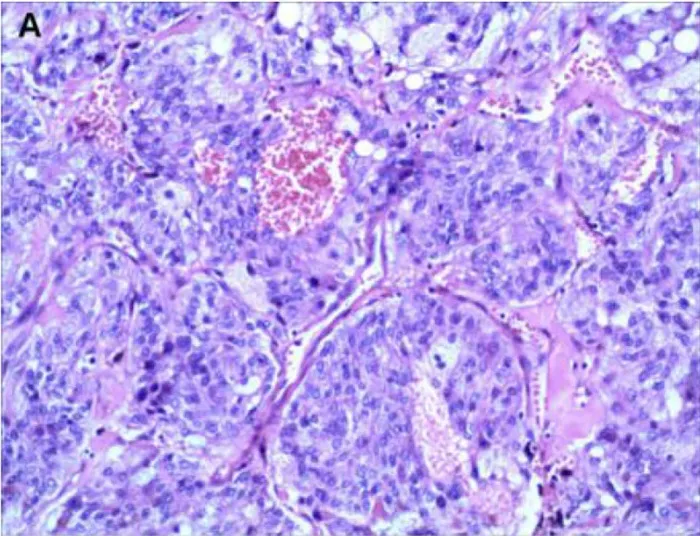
Histologic findings. Histological evaluation of adrenal neoplasms revealed rounded to polygonal cells with abundant granular amphoteric cytoplasm arranged in well-defined nests [(A) hematoxylin, and eosin.
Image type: pathology (h&e)